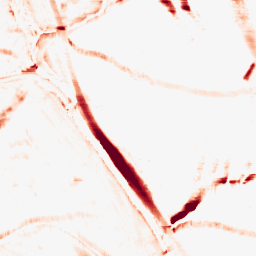
Category: morphological
Decomposition family: morphological_rect
Decomposition parameters: operation: opening
width: 20
height: 10
Upsampling method: bilinear
Upsampling parameters: scale: 8
Upsampling scale: 8